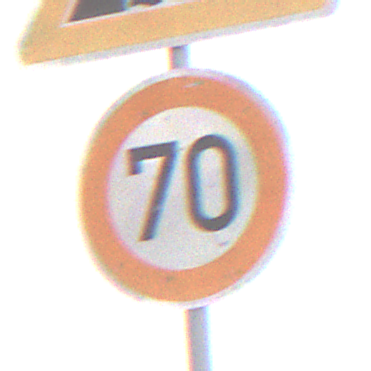
Verkehrszeichen: Geschwindigkeit70
Zusatzzeichen oben: BeweglicheBruecke
Umgebung: Outdoor, RoadRail
Tageszeit: Midday
Wetter: Overcast
Licht: Natural
Jahreszeit: NotSpecified
Kontrast: LowContrast